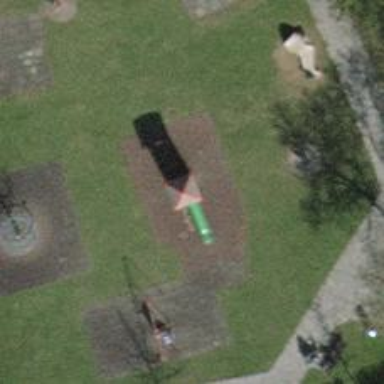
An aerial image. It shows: Playground with slide.